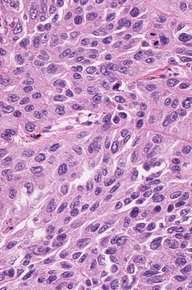
Tumor epithelial tissue: yes
Tumor-associated stroma tissue: no
Normal tissue: no